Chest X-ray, AP view. Patient: 28 years old, sex F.
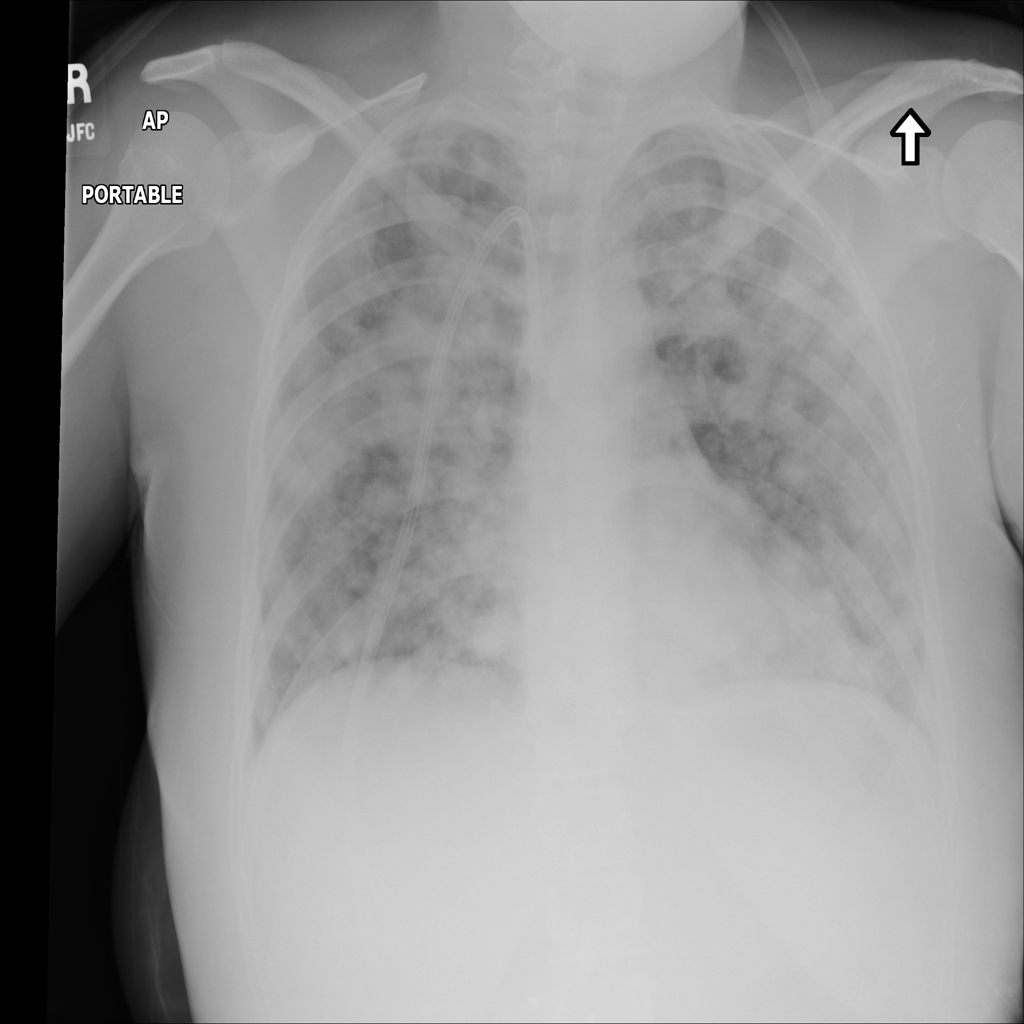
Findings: Nodule